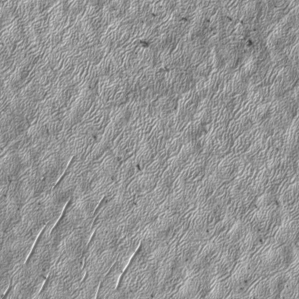
Label: frost